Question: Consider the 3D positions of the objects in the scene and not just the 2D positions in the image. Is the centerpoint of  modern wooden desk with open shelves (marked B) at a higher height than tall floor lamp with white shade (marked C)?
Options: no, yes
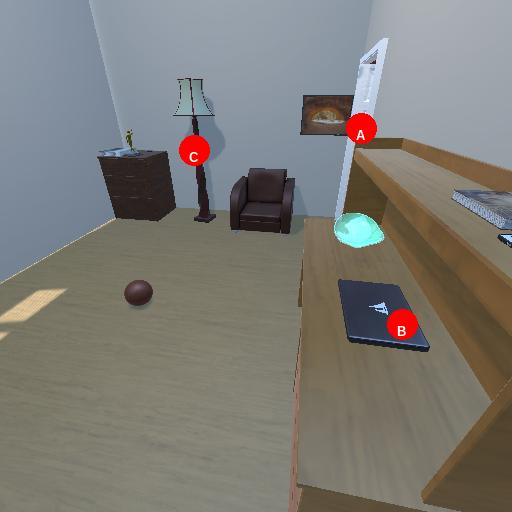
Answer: no